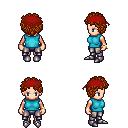
a pixel art fantasy rpg character, female body template, human, light skin, teal sleeveless shirt, metal pants, brunette curly afro hairstyle, red bandana, bracelets, metal boots, four views (front, back, left, right), 2x2 character sprite sheet, small pixel art, hard edges, no anti-aliasing